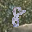
Label: 8